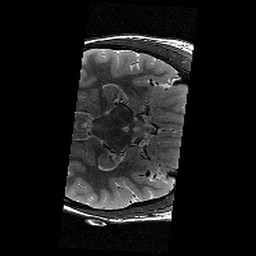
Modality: T2w
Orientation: axial
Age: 13
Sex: female
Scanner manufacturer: siemens
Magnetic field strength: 3 T
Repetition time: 9.23 s
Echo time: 0.067 s